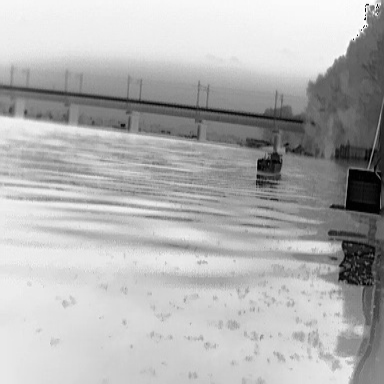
There is a liner in the infrared image.